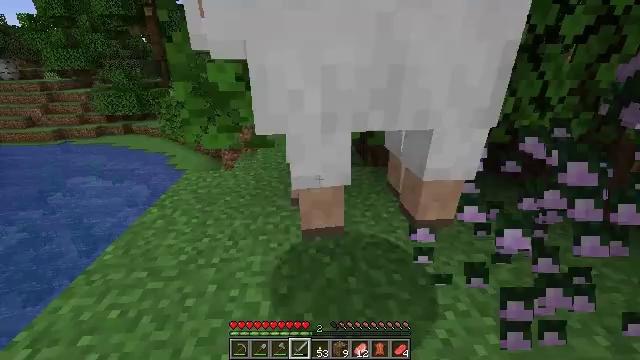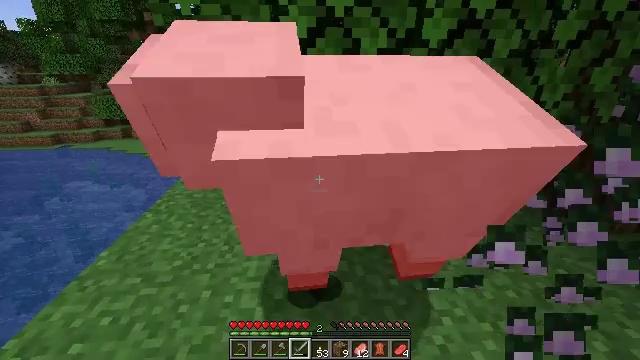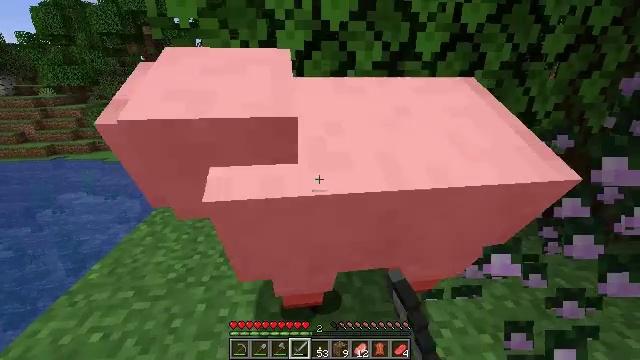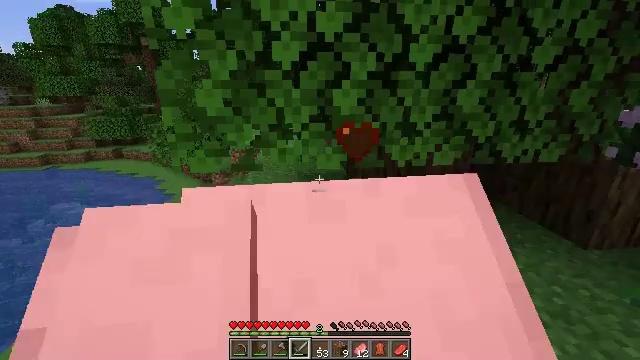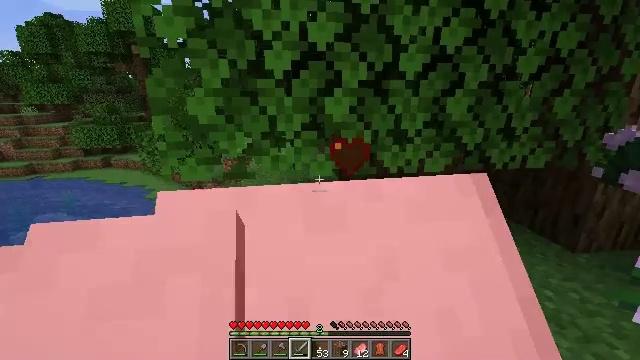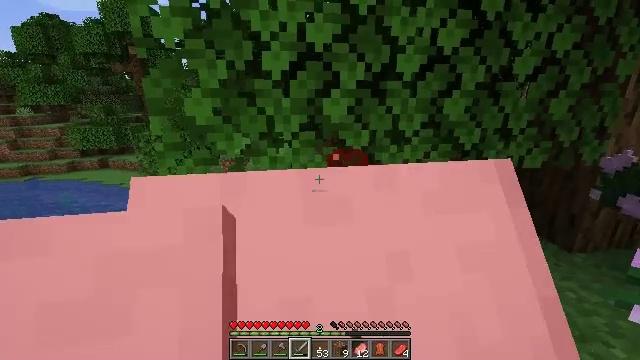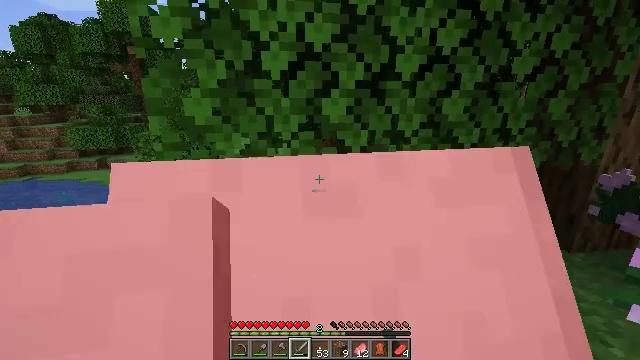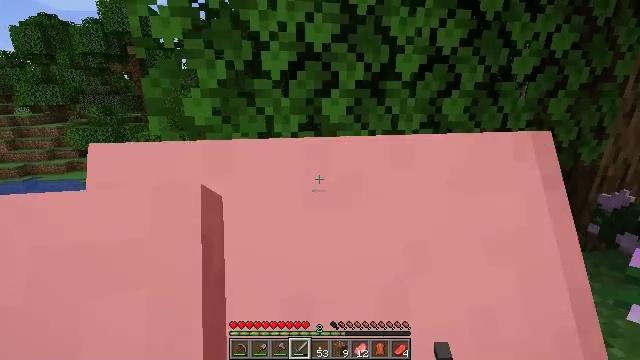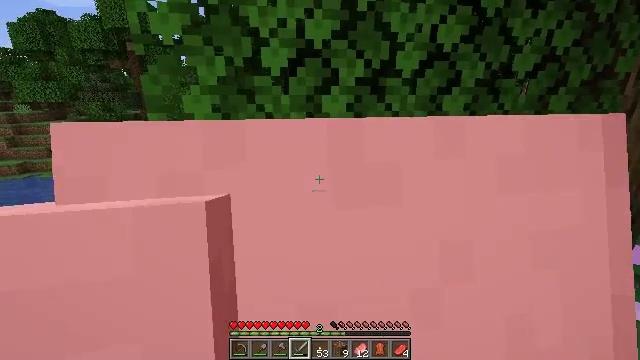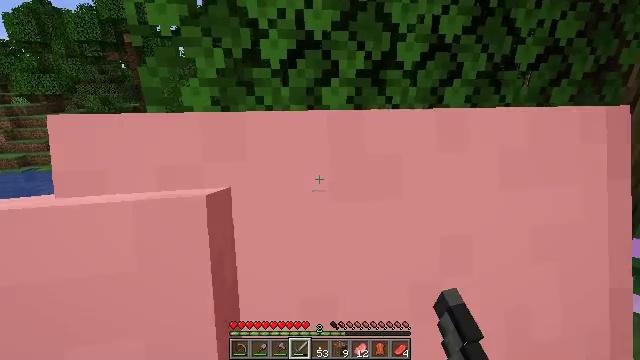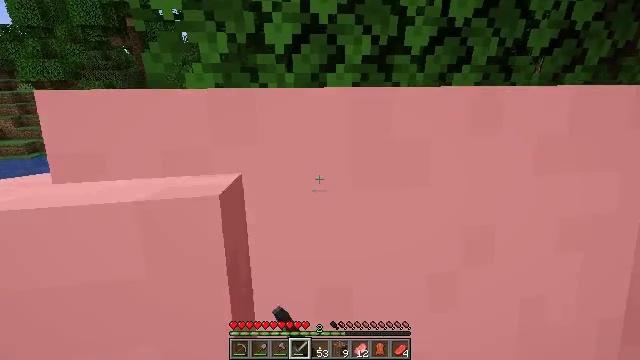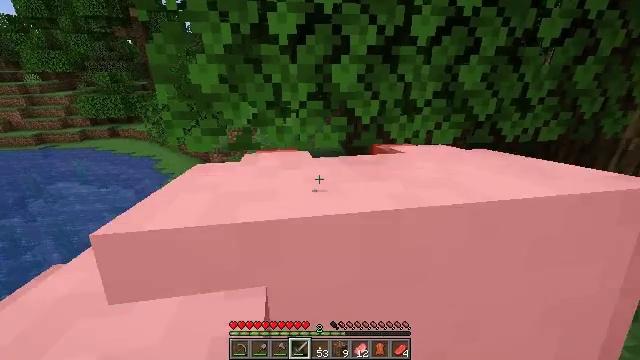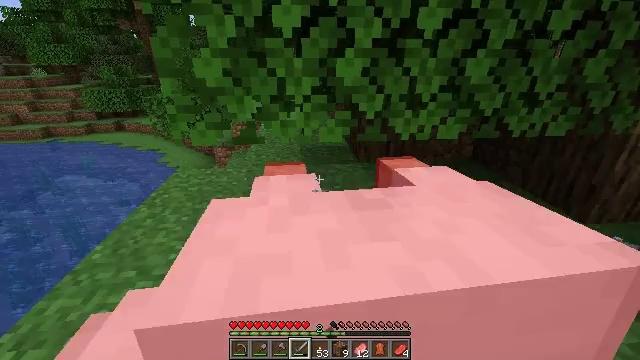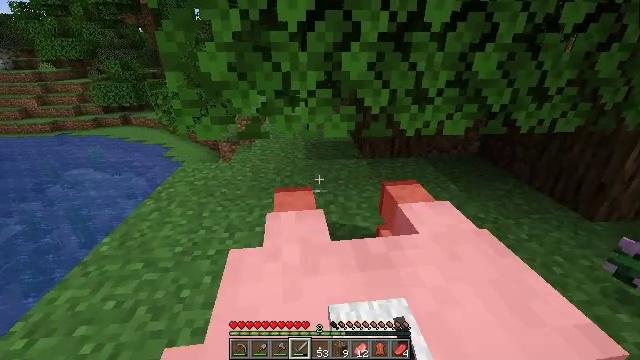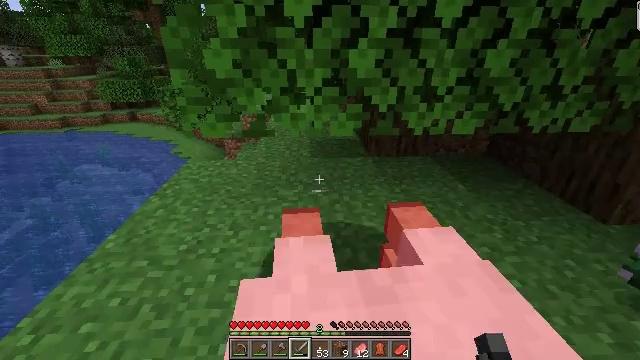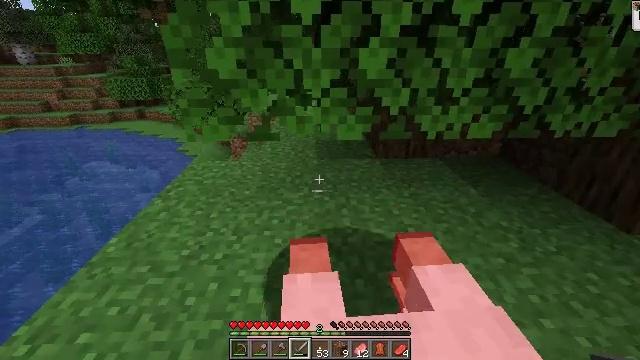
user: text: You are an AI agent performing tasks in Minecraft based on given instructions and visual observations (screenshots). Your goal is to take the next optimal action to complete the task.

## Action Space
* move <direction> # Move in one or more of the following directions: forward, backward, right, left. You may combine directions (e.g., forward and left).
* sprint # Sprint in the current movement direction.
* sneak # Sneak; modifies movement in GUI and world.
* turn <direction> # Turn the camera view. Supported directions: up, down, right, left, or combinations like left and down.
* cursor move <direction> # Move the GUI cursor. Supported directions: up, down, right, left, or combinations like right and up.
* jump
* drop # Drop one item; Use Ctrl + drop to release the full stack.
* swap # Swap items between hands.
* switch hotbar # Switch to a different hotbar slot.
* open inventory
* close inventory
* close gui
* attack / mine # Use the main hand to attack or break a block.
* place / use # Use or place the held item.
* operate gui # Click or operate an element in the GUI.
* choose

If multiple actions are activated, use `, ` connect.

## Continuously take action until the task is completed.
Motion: motion action
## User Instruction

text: Collect some oak leaves.
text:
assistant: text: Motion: attack / mine
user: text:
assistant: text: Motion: turn up, attack / mine
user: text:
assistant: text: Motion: turn up
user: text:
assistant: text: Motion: turn right and up, attack / mine
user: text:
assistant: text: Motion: attack / mine
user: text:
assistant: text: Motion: attack / mine
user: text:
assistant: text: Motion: no_op
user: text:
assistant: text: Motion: attack / mine
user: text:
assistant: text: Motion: turn down, attack / mine
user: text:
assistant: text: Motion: turn left and down, attack / mine
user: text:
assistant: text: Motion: turn down
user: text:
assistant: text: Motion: turn down
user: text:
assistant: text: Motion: turn left and down
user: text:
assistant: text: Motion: move forward, turn left
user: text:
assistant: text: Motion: move forward, turn left
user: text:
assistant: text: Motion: move forward, turn left
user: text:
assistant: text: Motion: move forward, turn left
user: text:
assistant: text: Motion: move forward, turn left
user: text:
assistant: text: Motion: move forward, turn left
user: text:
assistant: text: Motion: move forward, turn left
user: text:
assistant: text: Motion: move forward, turn left and up
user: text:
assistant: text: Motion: move forward and move left, turn left and up
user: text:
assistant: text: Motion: move forward and move left, turn left and up
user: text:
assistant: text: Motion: move forward and move left, turn left
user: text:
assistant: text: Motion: move forward and move left
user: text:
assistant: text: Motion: move forward and move left
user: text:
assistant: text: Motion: move forward and move left, turn right
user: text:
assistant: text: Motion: move forward, turn right
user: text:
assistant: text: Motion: move forward and move right
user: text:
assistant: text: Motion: move forward and move right